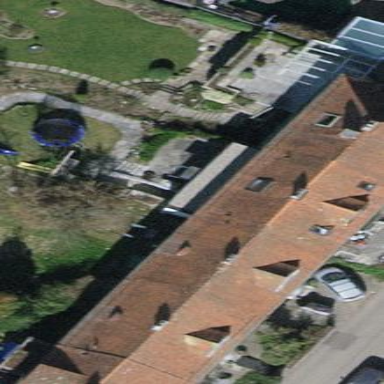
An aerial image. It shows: Building with tile roof.